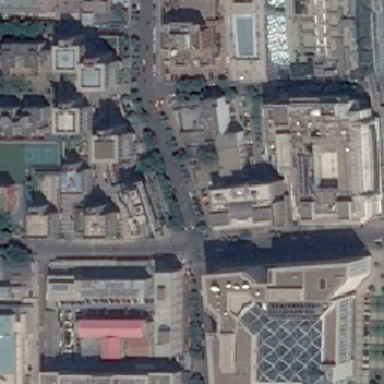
There is an intersection in the middle of the high rise business district .